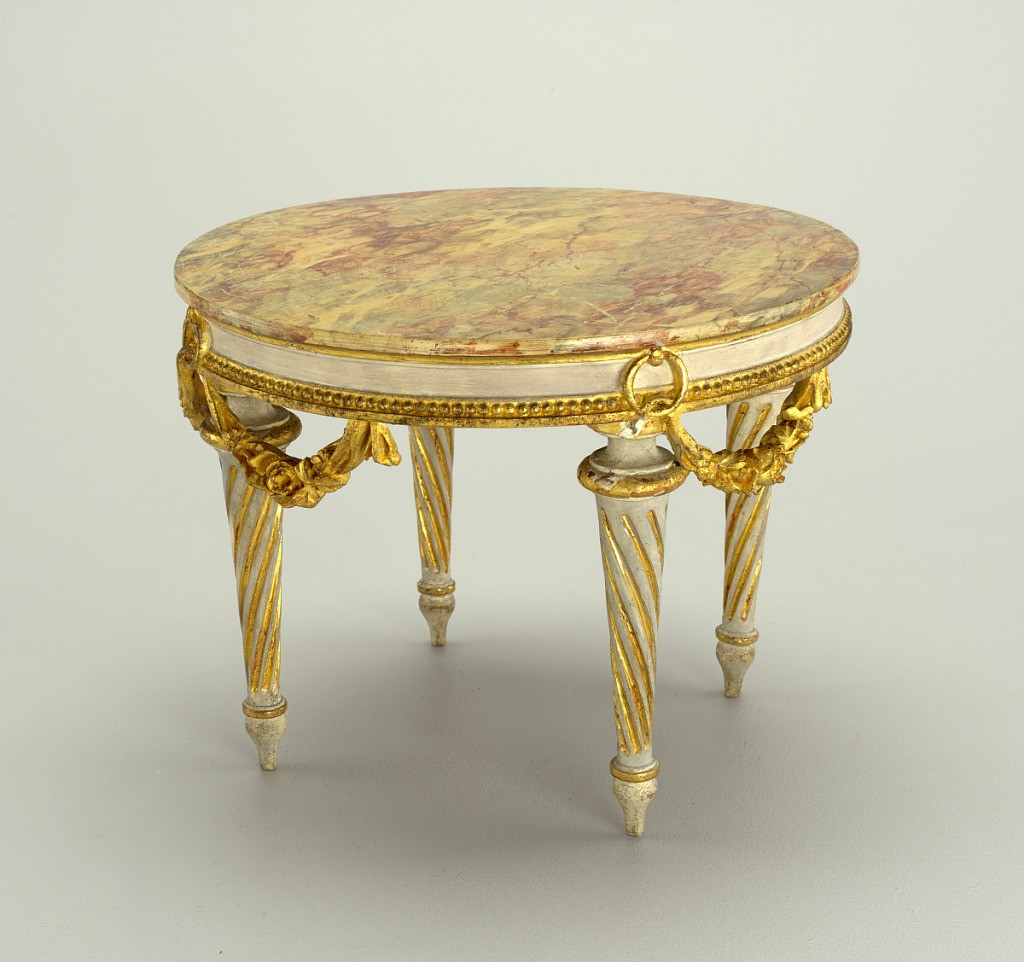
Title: table
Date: late 18th century
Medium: wood, carved, painted, gilded
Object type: Miniature
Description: Miniature table made of chestnut with a near circular top marbleized and carved in one piece with frieze rail which has beading on lower edge and free hanging flower garlands suspended by rings.  Four tapering, spirally fluted legs terminating in baluster feet.  Painted grayish white and gilt in parts.